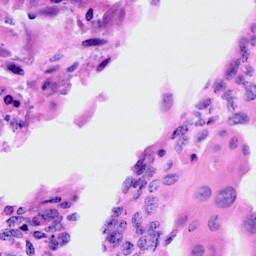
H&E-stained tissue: Cervix